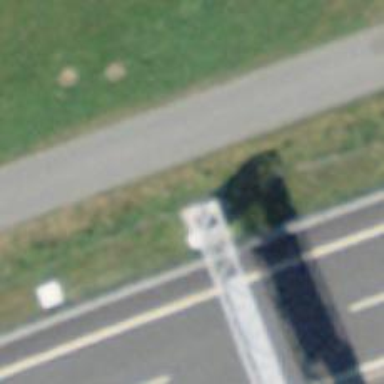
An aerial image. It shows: Gantry designed for traffic information purposes.